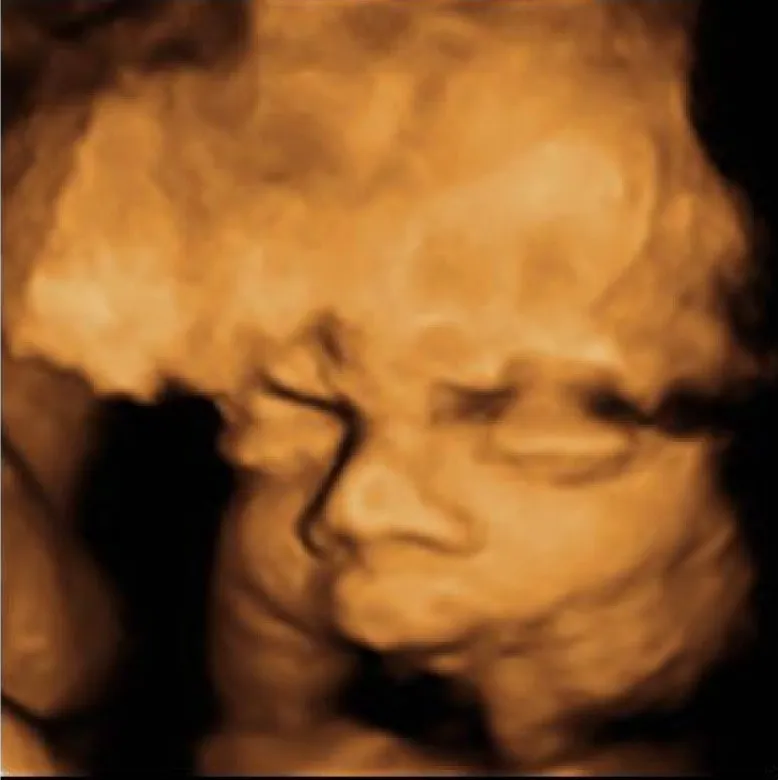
29
th week face aspect with 3D ultrasound.
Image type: radiology (ultrasound)